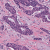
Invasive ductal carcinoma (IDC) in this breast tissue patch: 1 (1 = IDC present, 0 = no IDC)